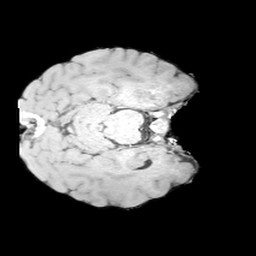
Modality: MP2RAGE
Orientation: axial